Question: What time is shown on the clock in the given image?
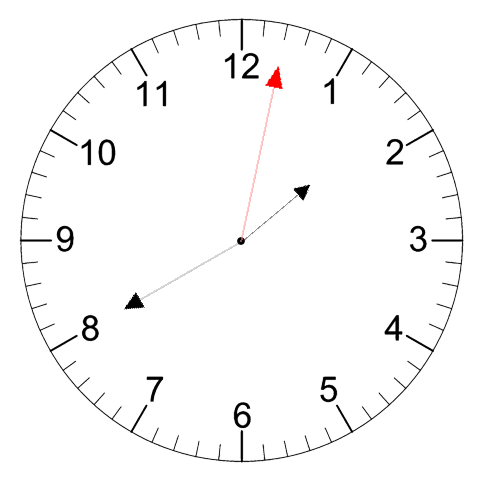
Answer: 01:40:02